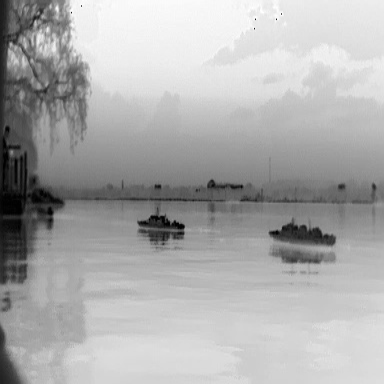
There are three objects shown in the infrared image, including a liner, and two warships.